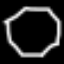
Label: octagon